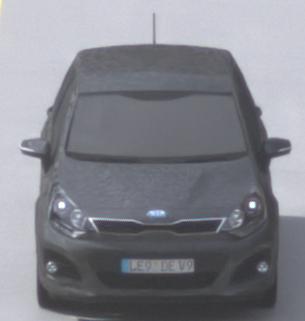
Make: KIA
Model: Rio 1.2
Detailed model: Rio (UB)
Model produced from: 2011/09
Model produced until: 2015/01
Doors: 3
Color: gray
Road condition: dry road
Daytime: morning or afternoon
Contrast: low contrast